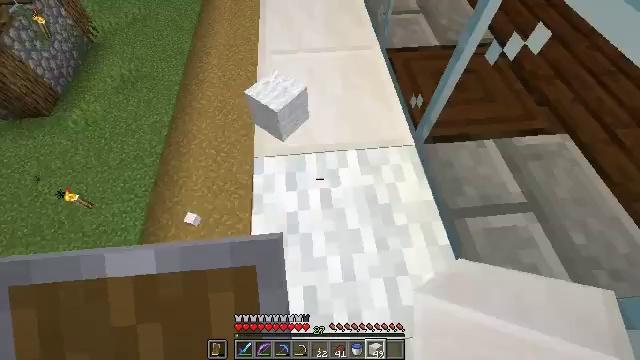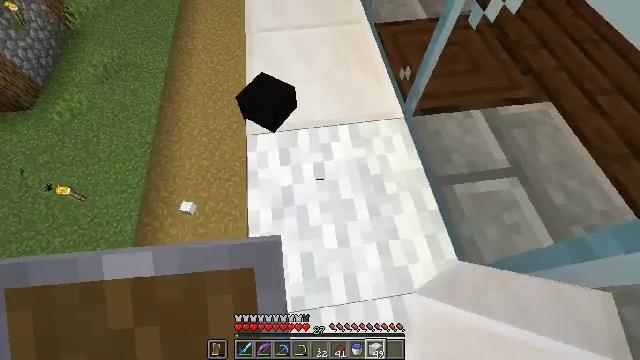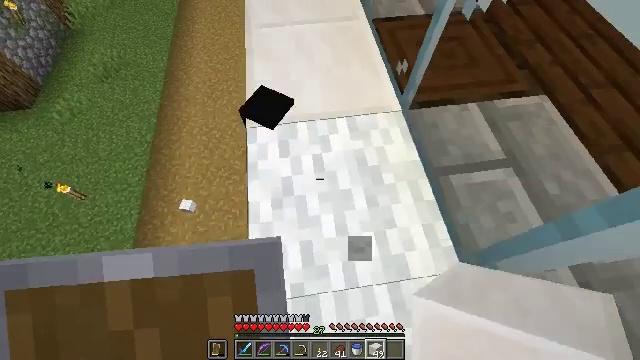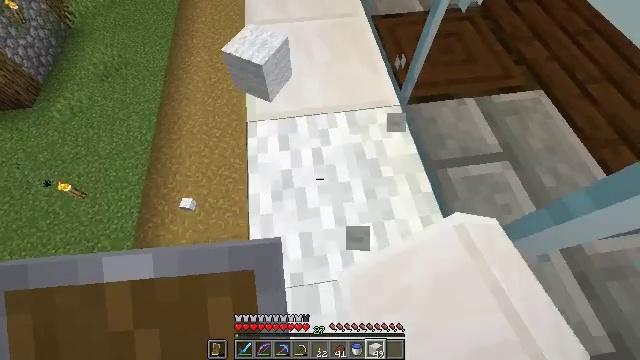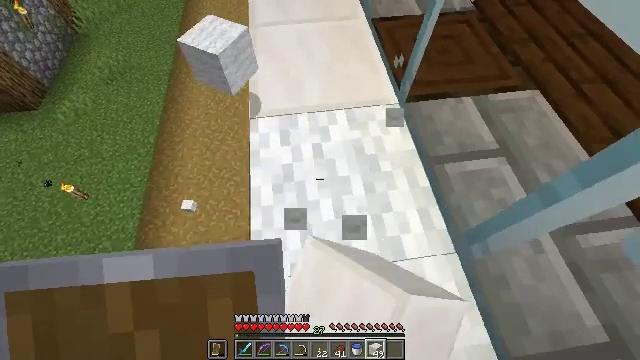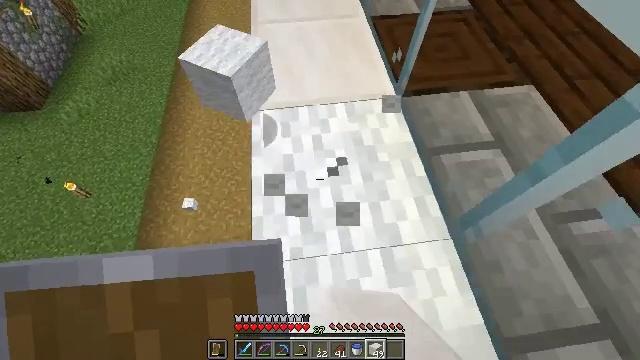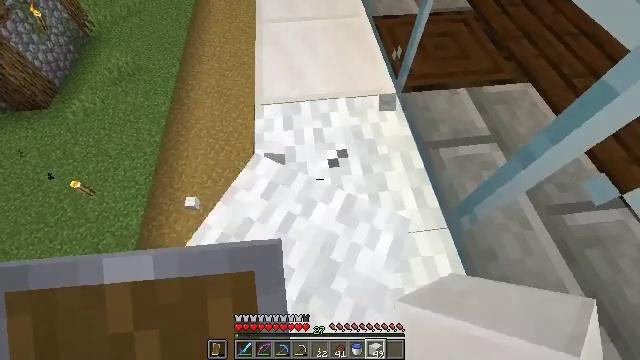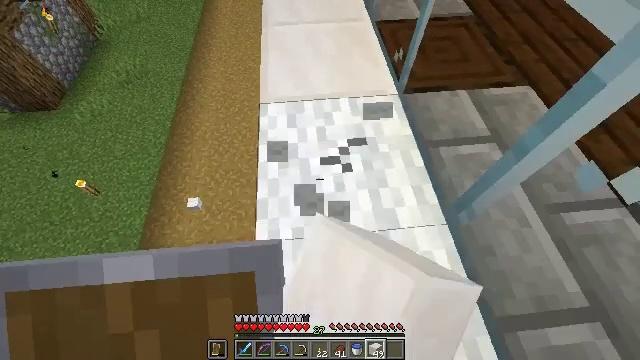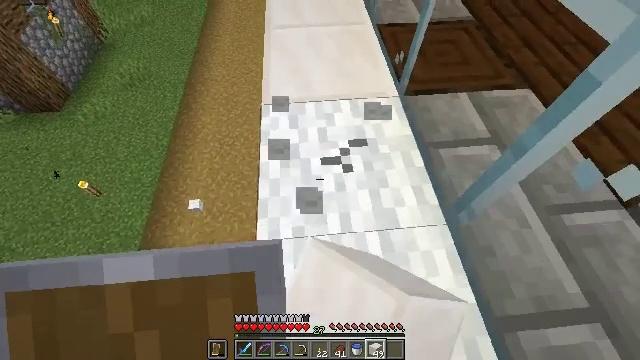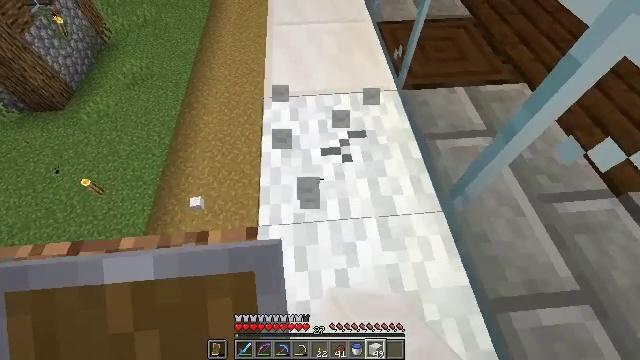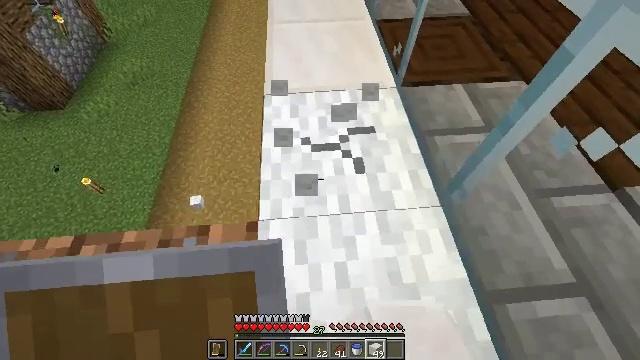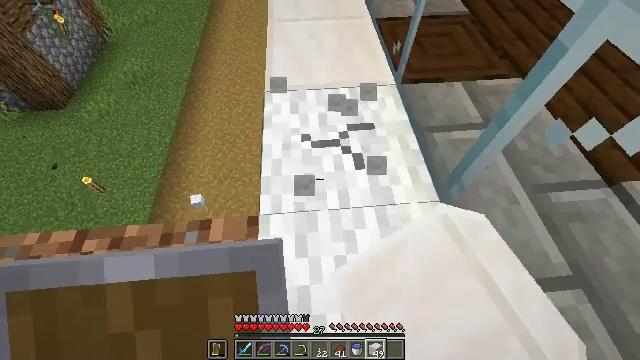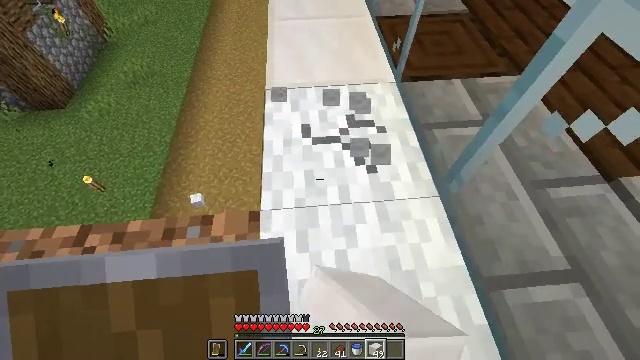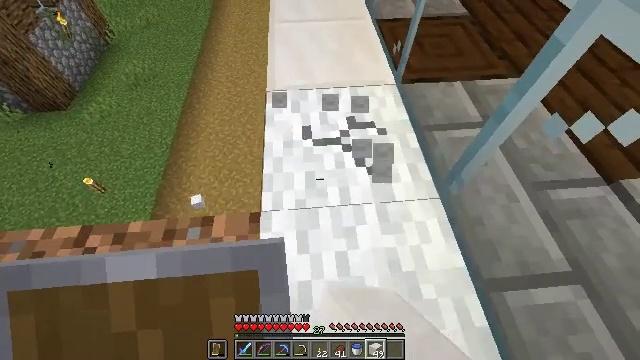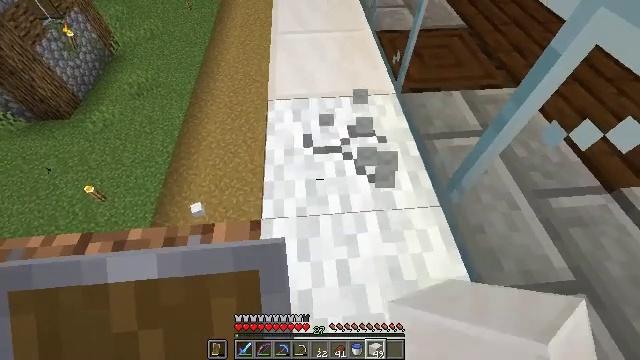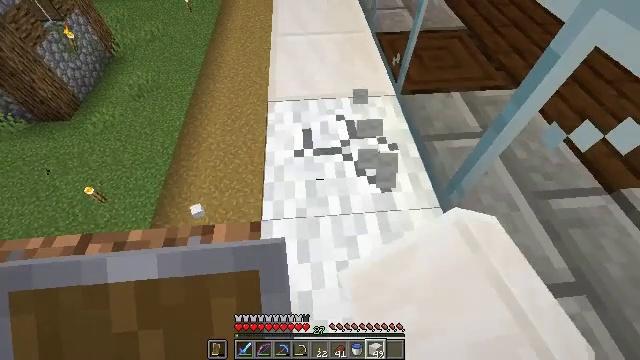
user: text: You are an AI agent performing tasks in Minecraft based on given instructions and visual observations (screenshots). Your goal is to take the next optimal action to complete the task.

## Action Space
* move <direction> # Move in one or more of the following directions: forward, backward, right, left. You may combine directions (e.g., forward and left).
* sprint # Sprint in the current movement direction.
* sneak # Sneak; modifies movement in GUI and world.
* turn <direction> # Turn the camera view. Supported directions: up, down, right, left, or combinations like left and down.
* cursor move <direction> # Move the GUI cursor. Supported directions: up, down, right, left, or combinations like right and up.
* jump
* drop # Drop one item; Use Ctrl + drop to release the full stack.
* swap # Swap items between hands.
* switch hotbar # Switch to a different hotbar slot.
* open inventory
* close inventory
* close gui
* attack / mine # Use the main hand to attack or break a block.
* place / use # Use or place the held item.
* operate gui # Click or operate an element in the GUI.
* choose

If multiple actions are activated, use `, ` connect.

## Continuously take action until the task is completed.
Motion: motion action
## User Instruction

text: Retrieve white wool from a structure.
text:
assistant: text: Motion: move back, sneak, turn right and down
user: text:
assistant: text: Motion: move back, sneak, attack / mine
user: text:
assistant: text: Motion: move back, sneak, attack / mine
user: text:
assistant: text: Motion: move back, sneak, turn up, attack / mine
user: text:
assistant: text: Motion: move back, sneak, attack / mine
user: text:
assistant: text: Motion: move back, sneak, attack / mine
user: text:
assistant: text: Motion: move back, sneak, turn left and up, attack / mine
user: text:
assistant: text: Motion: move back, sneak, attack / mine
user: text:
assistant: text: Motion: move back, sneak, attack / mine
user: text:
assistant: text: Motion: sneak, attack / mine
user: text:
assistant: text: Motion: sneak, attack / mine
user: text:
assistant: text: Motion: sneak, attack / mine
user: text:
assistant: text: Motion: sneak, attack / mine
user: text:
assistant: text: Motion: sneak, turn up, attack / mine
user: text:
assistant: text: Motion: sneak, attack / mine
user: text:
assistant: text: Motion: sneak, attack / mine
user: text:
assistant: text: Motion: move left, sneak, attack / mine
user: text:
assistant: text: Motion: move left, sneak, attack / mine
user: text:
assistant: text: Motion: move left, sneak, turn right, attack / mine
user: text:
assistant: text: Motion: move left, sneak, turn right, attack / mine
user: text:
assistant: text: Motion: move forward and move left, sneak, turn right and up, attack / mine
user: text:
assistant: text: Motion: move forward and move left, sneak, attack / mine
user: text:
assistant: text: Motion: move forward and move left, sneak, attack / mine
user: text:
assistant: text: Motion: move forward and move left, sneak, turn right, attack / mine
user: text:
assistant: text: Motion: move left, sneak, attack / mine
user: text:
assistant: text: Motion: move left, sneak, turn right, attack / mine
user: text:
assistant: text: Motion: sneak, attack / mine
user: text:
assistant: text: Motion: sneak, attack / mine
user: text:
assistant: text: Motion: sneak, attack / mine
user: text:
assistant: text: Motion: sneak, turn right, attack / mine